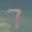
Label: 7